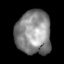
Tissue: lung
Cell type: T cells
Senescence score: 0.218
Nuclear area (px): 1529
Mean DAPI intensity: 136.95